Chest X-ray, PA view. Patient: 27 years old, sex M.
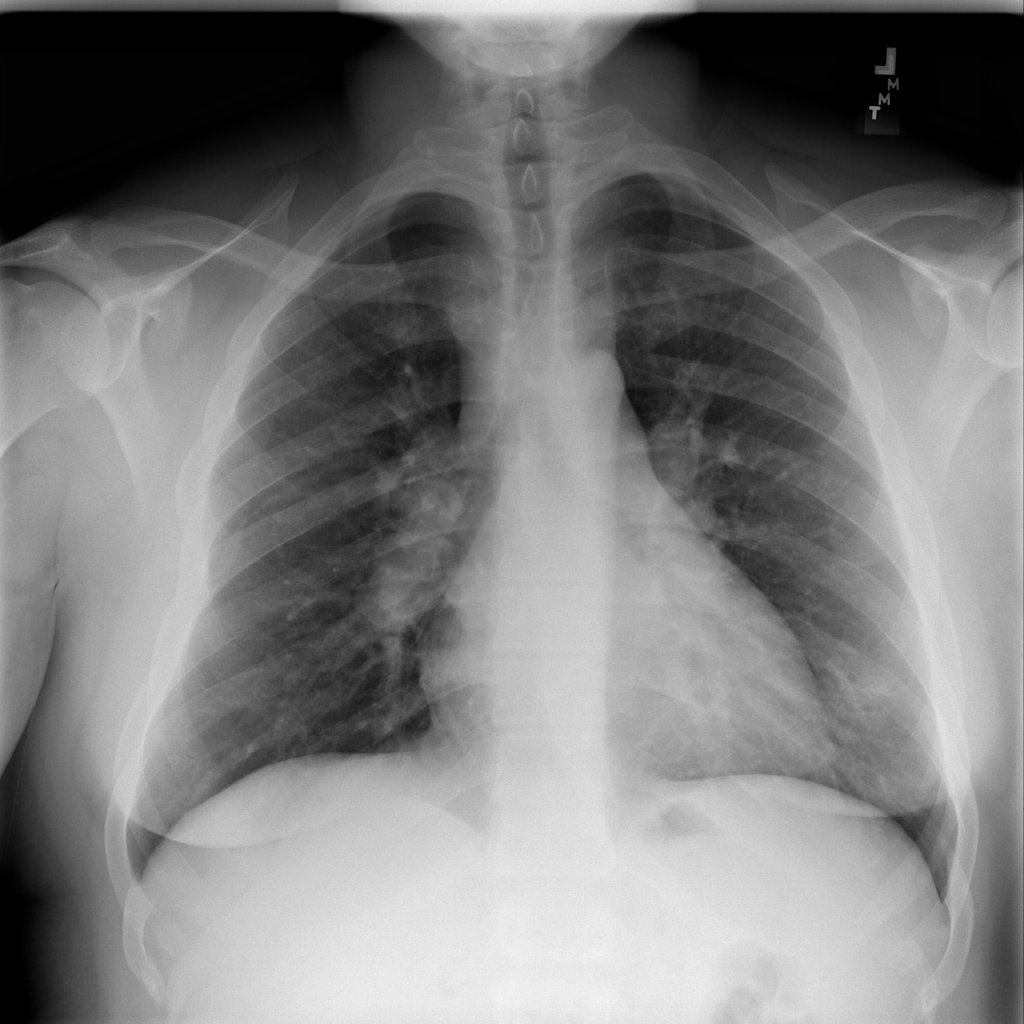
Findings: No Finding